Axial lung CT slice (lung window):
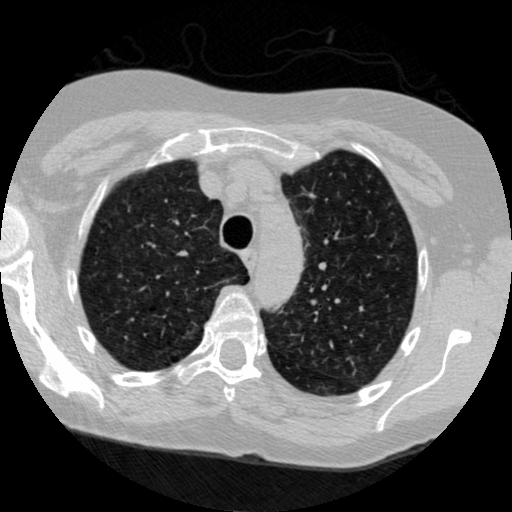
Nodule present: no